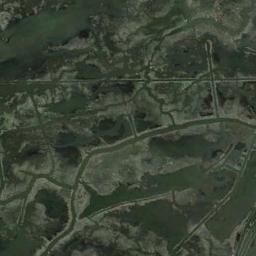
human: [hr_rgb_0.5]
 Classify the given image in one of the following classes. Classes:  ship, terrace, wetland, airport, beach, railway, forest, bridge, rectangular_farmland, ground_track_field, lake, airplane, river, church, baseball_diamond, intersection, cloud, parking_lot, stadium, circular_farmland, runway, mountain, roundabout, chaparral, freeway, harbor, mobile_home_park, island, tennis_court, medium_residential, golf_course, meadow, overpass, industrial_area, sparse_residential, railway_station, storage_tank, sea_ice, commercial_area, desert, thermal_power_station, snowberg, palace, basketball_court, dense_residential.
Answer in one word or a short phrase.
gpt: wetland